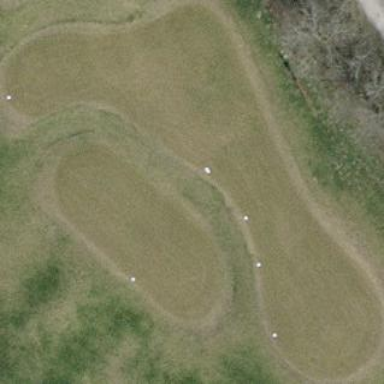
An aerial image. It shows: Grassy area designated as golf tee.